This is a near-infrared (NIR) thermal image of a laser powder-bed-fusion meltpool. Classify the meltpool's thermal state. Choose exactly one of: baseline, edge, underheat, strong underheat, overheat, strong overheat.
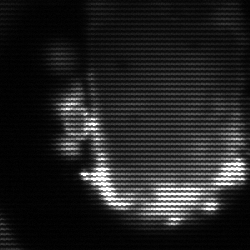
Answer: baseline